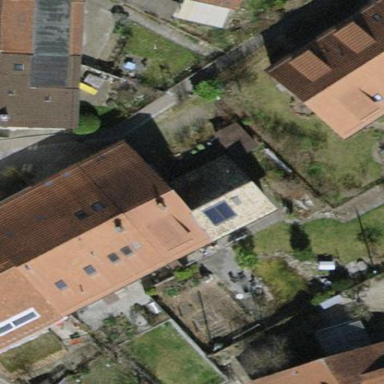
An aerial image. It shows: Building with tile roof.